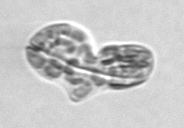
Label: Karenia